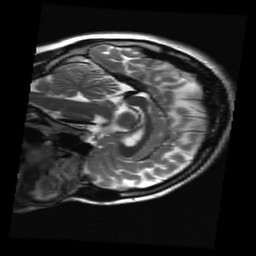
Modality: T2w
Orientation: sagittal
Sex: female
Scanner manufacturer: ge
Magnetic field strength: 3 T
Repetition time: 5 s
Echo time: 0.101 s